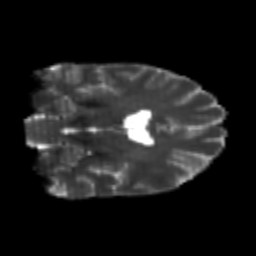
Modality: T2w
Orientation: coronal
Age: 24
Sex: female
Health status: healthy
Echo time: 0.074 s